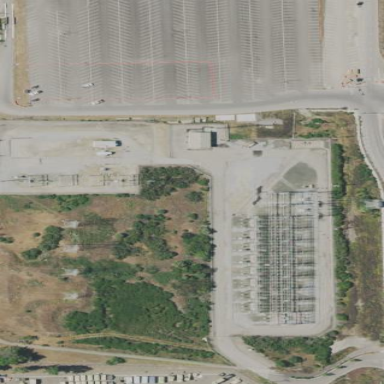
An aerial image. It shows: Substation surrounded by fence. This substation is transition station.